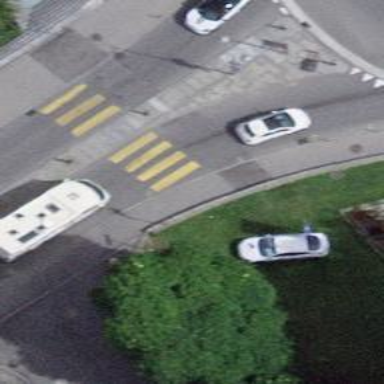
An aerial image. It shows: Marked road crossing with pedestrian island.